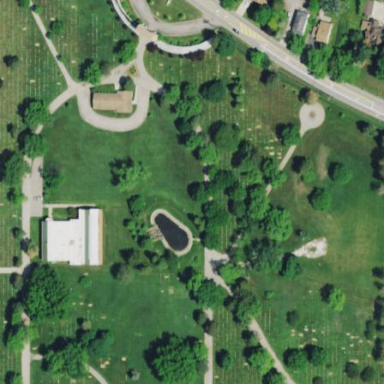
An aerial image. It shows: Cemetery.